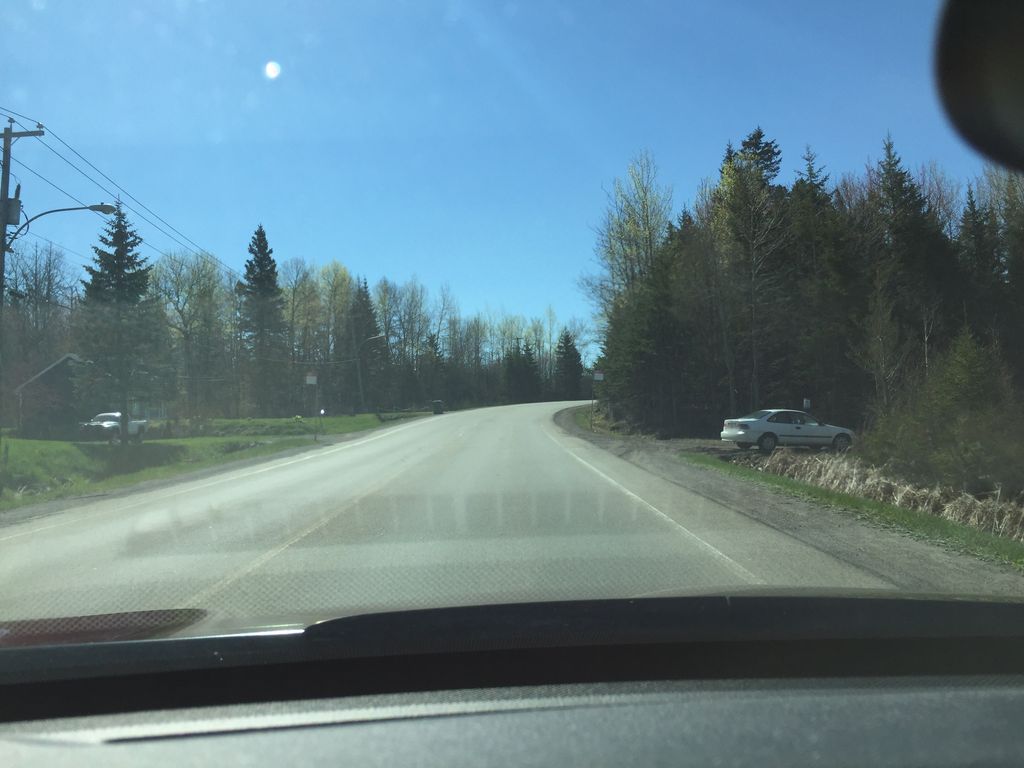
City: quebec_city